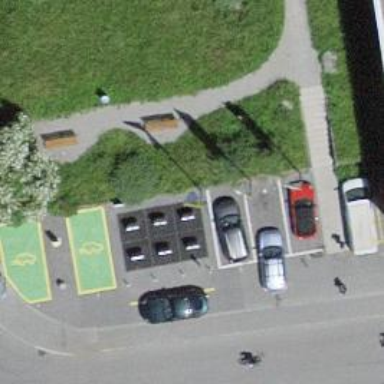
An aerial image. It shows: Recycling container at amenity designated for recycling.